Question: This question involves bending Microsoft Word 2013 to one's will.
I have been asked to help fix a problem with Word 2013's autocorrect.
We are working on a spell checker for my native language (Afrikaans), and many Afrikaans words contain a diacritical/umlaut (e, o, U, etc).
The spell checker consists of a .acl) file that is used to automatically replace text as you type.
The spell checker works very well for the most part. It replaces the text as you type, which is the desired effect. The problem is that autocorrect doesn't work with words.
For example, if I want to type the Afrikaans word 'perels' (which means 'pearls'), I should only have to type 'perels' (without the ^ character on the 'e'), and autocorrect should automatically change it to the correct form.
Same with 'reen' (rain). If I type 'reen' (without the umlaut), it is supposed to automatically correct it.
However, in both of the above cases, the words remain unchanged. A red line appears under the words, and when you right-click, you can select the correct word from the pop-up autocorrect menu as shown in the image below.

As you can see, the correct form of the word is the first one in the context menu. I need autocorrect to automatically change the wrong word into the first word that appears in said menu. It should completely ignore the other menu items, and just go with the first word.
My initial instinct was to manually add the words to the *.acl file using a text editor, but the file is encrypted and not readable (I used Notepad++).
I then tried adding them inside Word's autocorrect options menu. However, Word 2013 has a maximum autocorrect memory of 64KB, and the size of the file is already at that maximum. Whenever I add more words, it bombs out and basically wipes the file contents. This doesn't seem like the most efficient strategy anyway, since I would need to manually enter hundreds, if not thousands of autocorrect cases. Ain't nobody got time for that!
What makes this even more complicated (ironically), is that there is no real "program". In other words, this isn't a C# program with source code that I can manipulate. I have the two files mentioned above, and Word's built-in options (which I have already explored). That's it. Nothing else.
I'm stuck. Does anyone have any ideas?
Is it perhaps possible for me to hack Word to increase the autocorrect memory to, let's say, 128 KB? Google hasn't turned up anything of use.
Or, is there a way to set Word to not give the autocorrect context menu, and instead default to the first matching word in the dictionary, as mentioned above?
I can probably write a batch script, C# program, or edit the registry if need be. I just need to know where to start.
Thanks for any help!
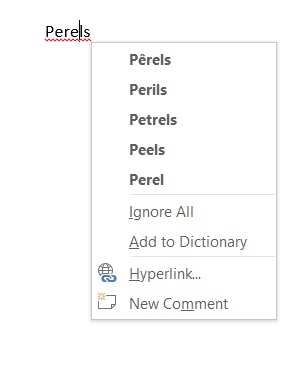
Answer: In case you are still looking for a solution, you might consider using AutoHotkey (<URL>, so the substitutions can occur anywhere needed. I hope it helps you. I have used and depended on AutoHotkey for years of new Windows versions, new Office versions, and highly recommend having a look. You might even get new ideas about time-saving automation with AutoHotkey. Good luck!